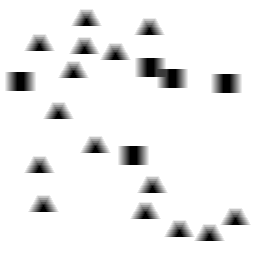
Squares: 5
Triangles: 15
Stars: 0
Total shapes: 20